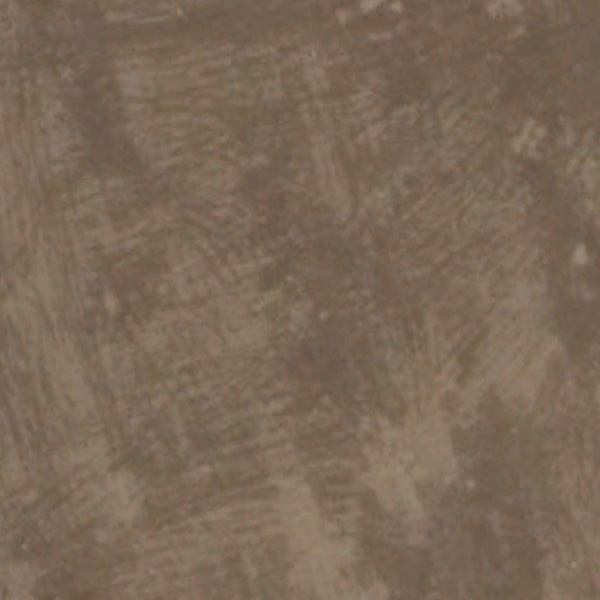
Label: BareLand